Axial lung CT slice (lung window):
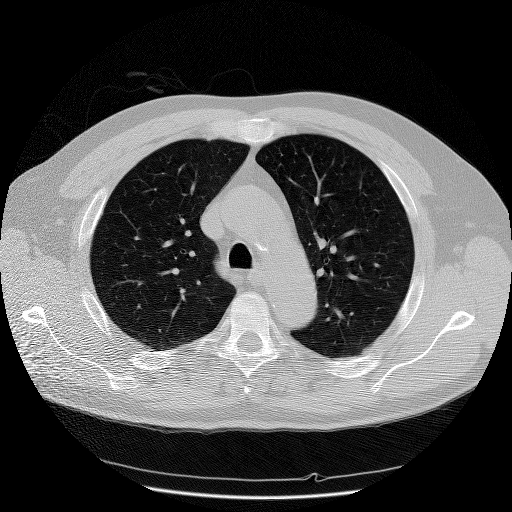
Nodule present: no